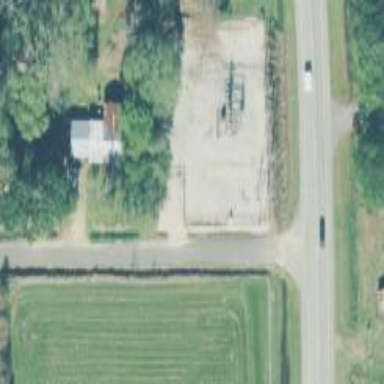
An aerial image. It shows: Distribution substation surrounded by fence.